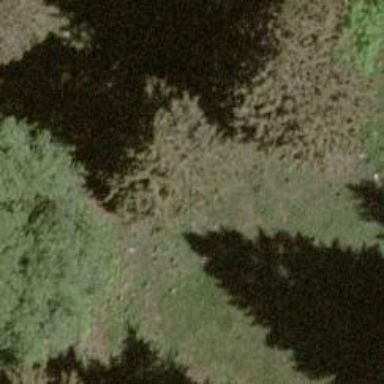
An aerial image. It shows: Single tag "natural: tree."